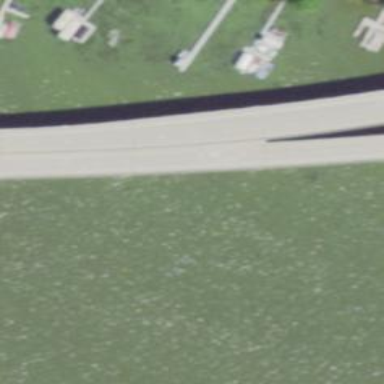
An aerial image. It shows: Motorway bridge.